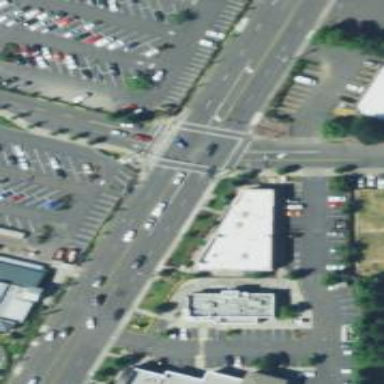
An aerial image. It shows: Crossing on the road.